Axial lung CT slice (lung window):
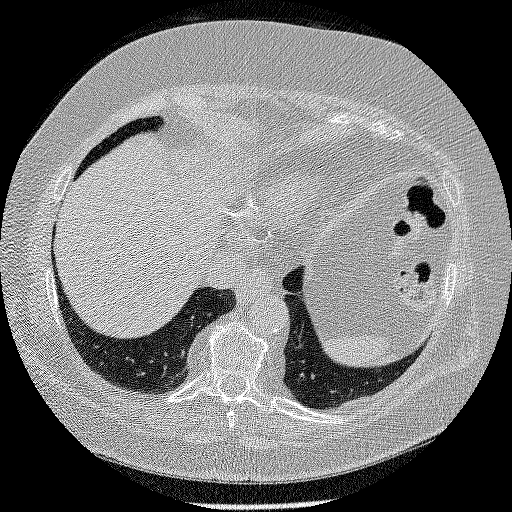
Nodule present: no